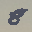
Label: 8